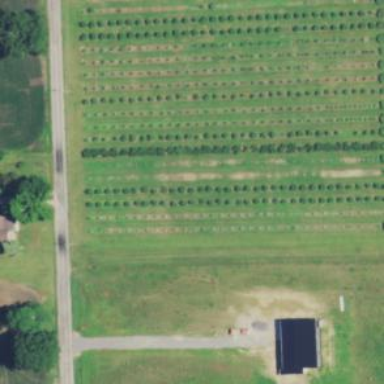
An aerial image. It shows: Orchard.